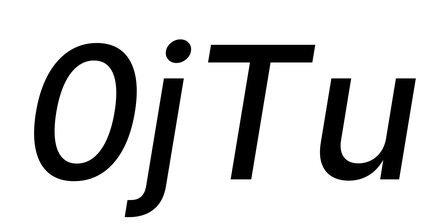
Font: Inter-Italic_Medium_Italic